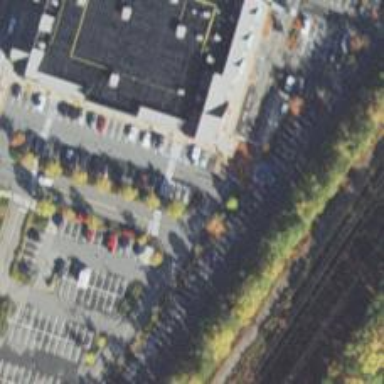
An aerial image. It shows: Parking space.